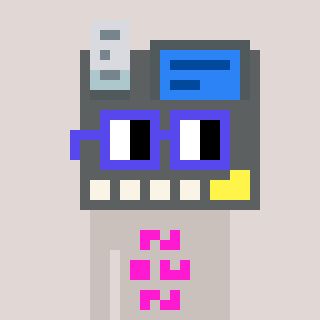
a pixel art character with square blue glasses, a cash register-shaped head and a foggrey-colored body on a warm background